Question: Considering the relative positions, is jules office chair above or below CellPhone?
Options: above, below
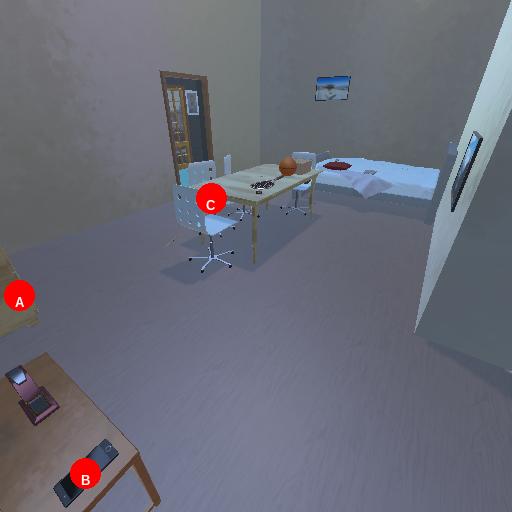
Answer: above